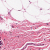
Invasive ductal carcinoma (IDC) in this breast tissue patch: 0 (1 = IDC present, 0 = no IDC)